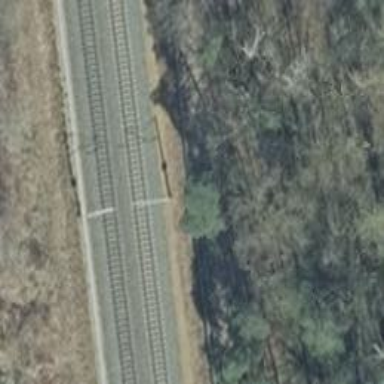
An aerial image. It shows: Milestone along the railway track with catenary mast.